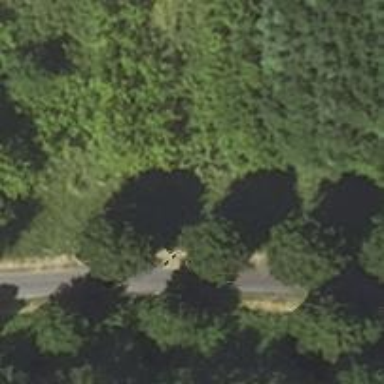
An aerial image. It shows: Row of deciduous broadleaved trees.